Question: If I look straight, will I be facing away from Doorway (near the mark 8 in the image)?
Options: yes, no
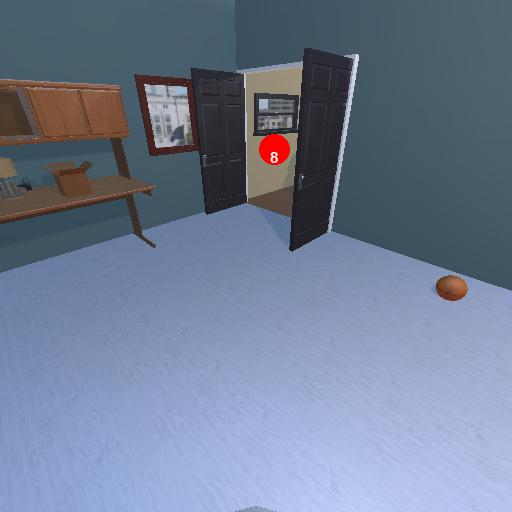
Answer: yes